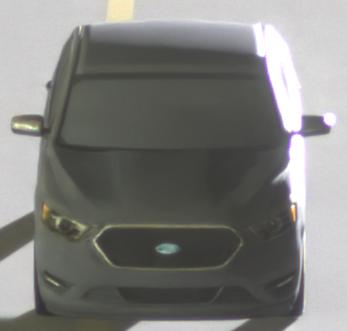
Make: Ford
Model: Taurus
Detailed model: SHO
Model produced from: 2012
Model produced until: 2019
Doors: 4
Color: gray
Road condition: wet road
Daytime: night
Contrast: high contrast